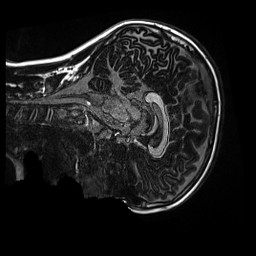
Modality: MP2RAGE
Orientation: sagittal
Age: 10
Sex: male
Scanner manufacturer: siemens
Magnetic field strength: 3 T
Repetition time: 4 s
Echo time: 0.00303 s